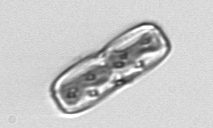
Label: Ephemera